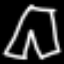
Label: pants